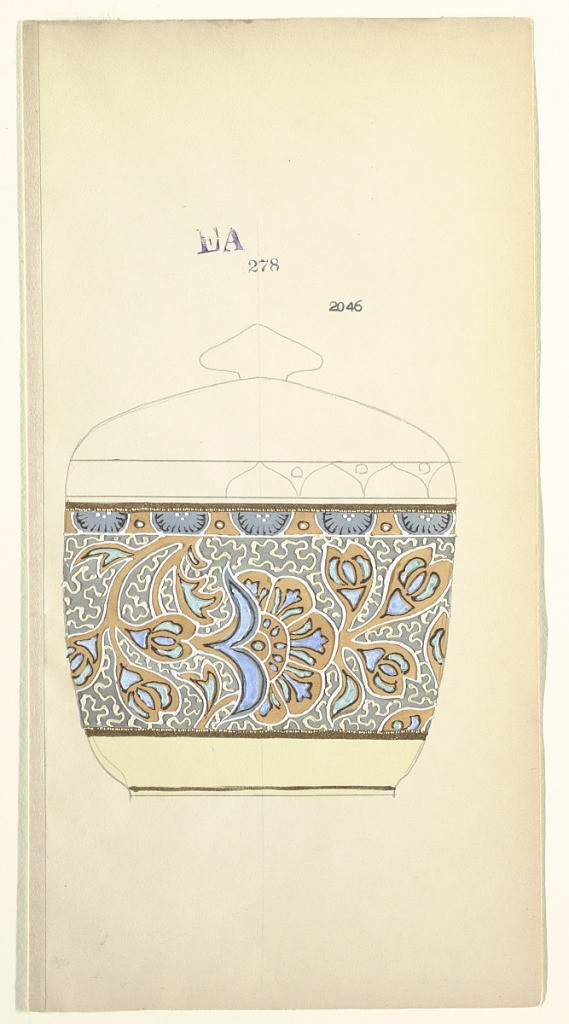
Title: Design for a Sugar Bowl
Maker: Noritake, Japan and New York, New York, USA
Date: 1880–1910
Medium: Brush and gouache, watercolor, pen and black ink, graphite on cream paper
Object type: Drawing
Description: Design for a sugar bowl with lid. Body of bowl is decorated with papyrus flower in tan, blue, and green against a gray-green ground that is covered in thick white curved lines; neck decorated with blue fans; gold at upper and lower rims. Lid in graphite, unfinished.